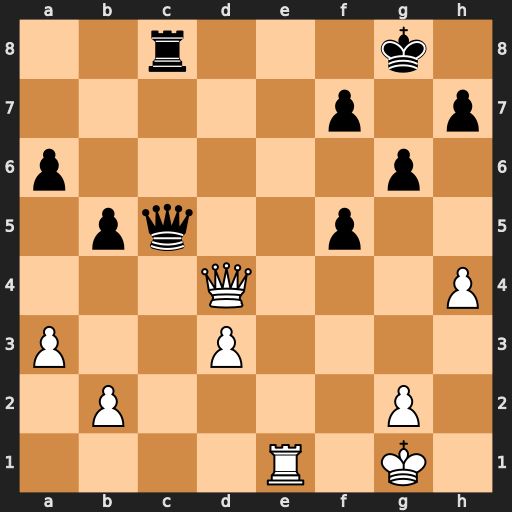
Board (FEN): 2r3k1/5p1p/p5p1/1pq2p2/3Q3P/P2P4/1P4P1/4R1K1
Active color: w
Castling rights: -
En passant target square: -
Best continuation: Re8+ Rxe8 Qxc5